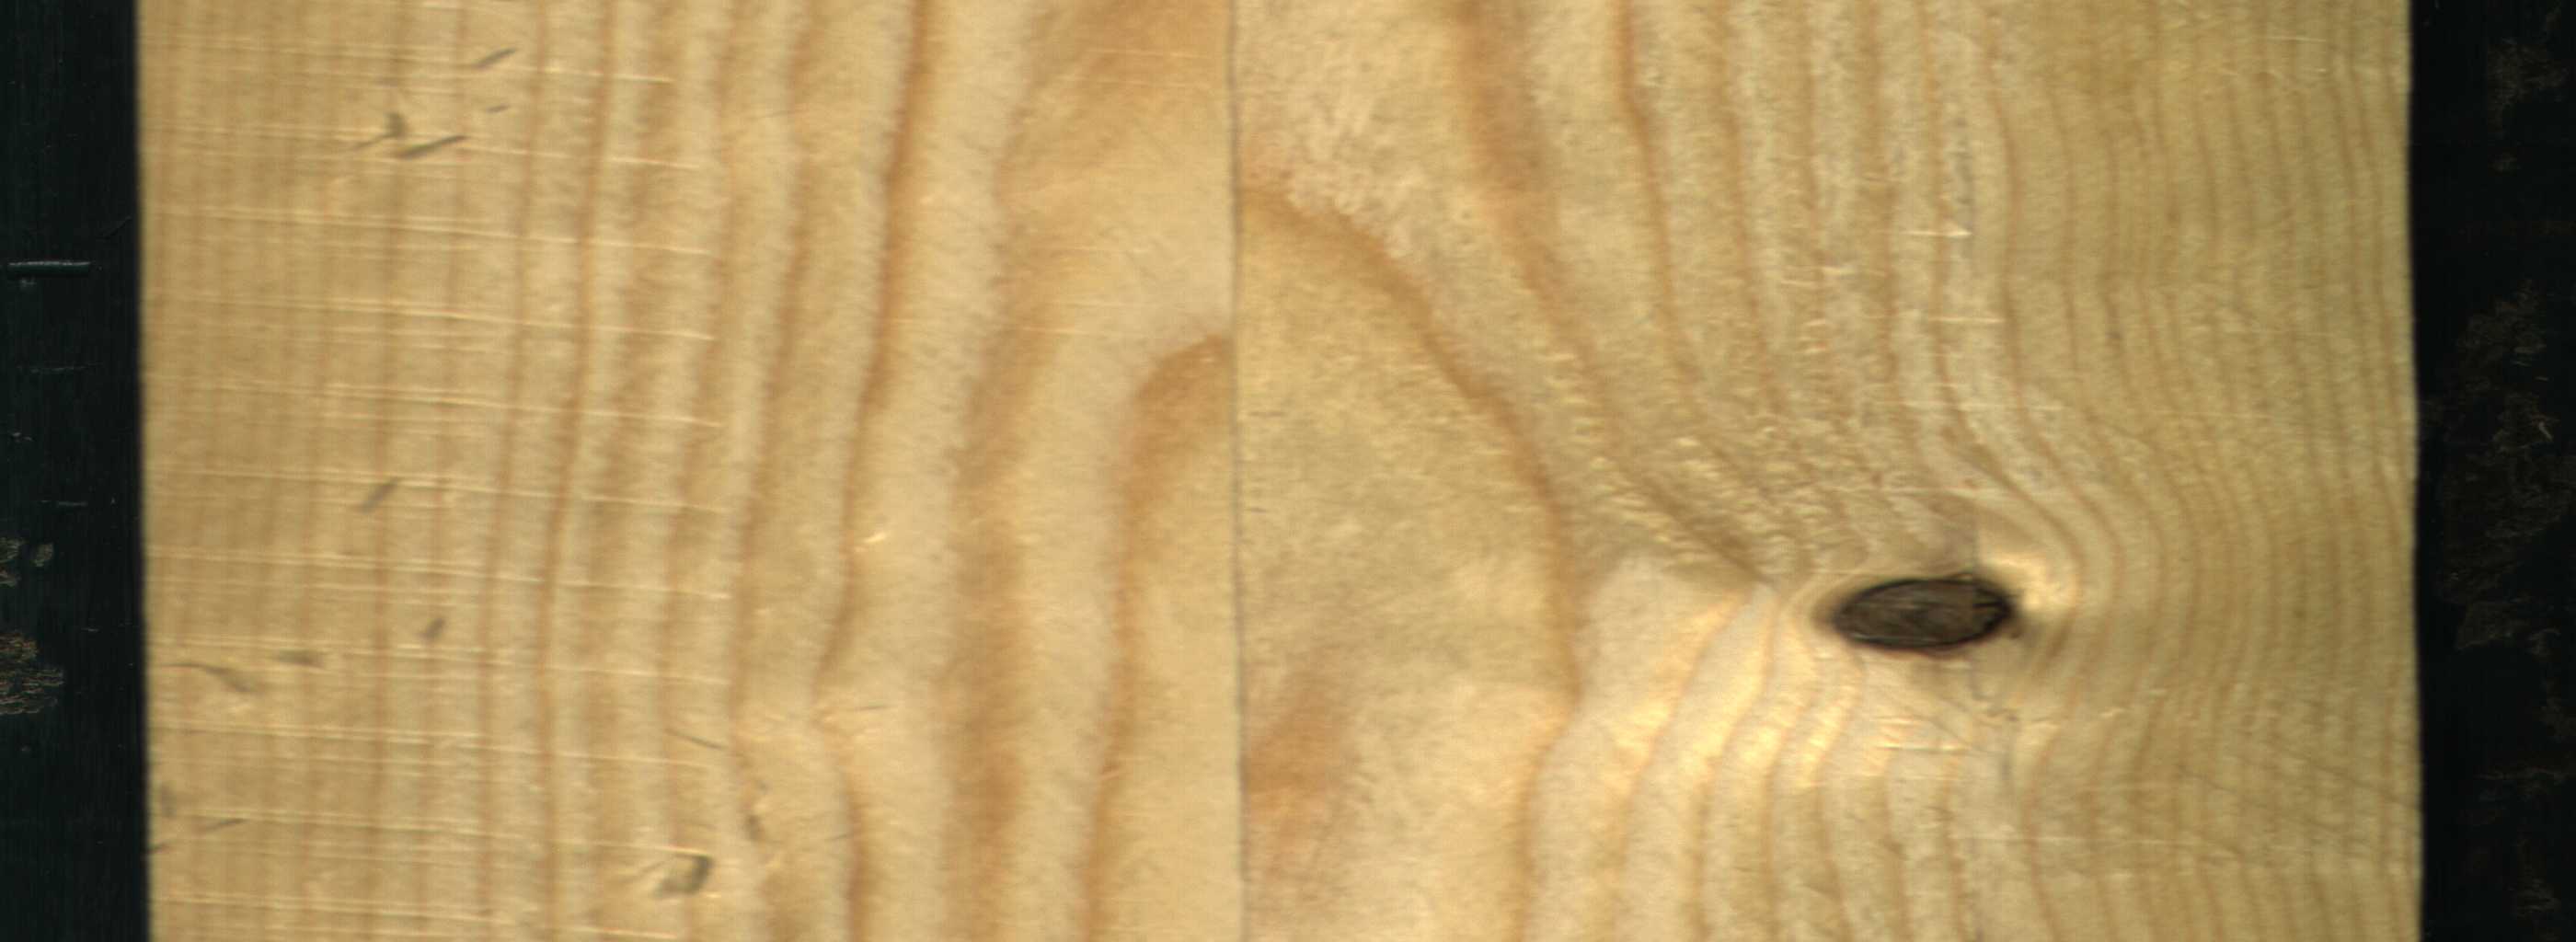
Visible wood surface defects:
Dead_Knot